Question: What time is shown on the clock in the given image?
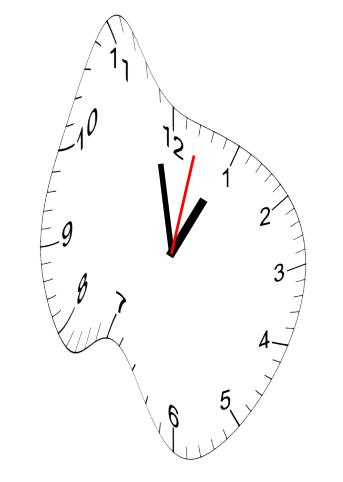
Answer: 12:58:02